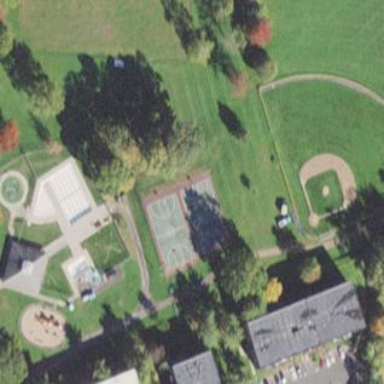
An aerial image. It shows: Basketball court in the leisure land pitch.